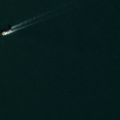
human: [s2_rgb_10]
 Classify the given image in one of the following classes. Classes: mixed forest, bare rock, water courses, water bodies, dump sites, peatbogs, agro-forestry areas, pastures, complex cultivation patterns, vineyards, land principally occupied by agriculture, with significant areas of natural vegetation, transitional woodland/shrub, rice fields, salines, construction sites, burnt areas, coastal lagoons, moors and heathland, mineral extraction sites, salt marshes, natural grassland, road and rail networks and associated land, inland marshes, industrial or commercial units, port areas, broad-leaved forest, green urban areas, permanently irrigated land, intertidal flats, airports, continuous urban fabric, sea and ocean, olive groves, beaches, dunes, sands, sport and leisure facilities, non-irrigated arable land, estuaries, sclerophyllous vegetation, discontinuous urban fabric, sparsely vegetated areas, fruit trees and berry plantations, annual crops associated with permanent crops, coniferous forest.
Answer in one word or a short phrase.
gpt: sea and ocean